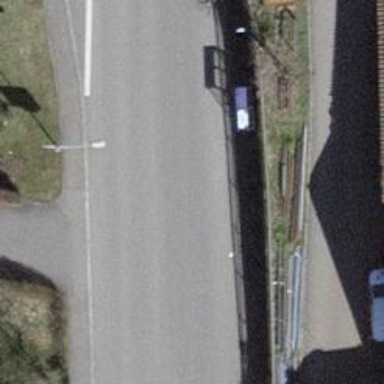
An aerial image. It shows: Bus stop along the road.